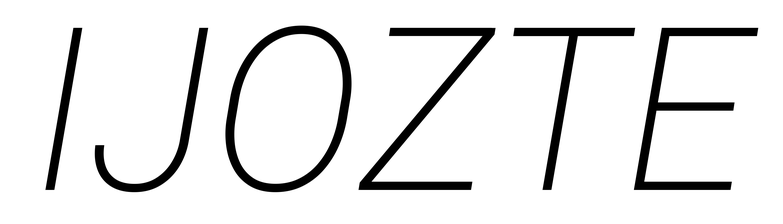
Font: Roboto-Italic_ExtraLight_Italic